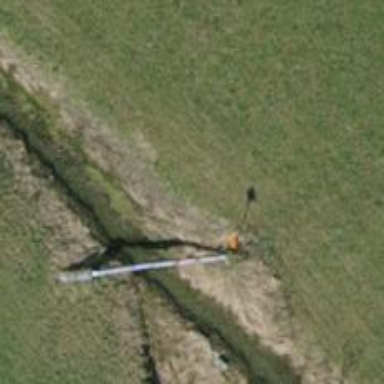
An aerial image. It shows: Pipeline marker.